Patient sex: M
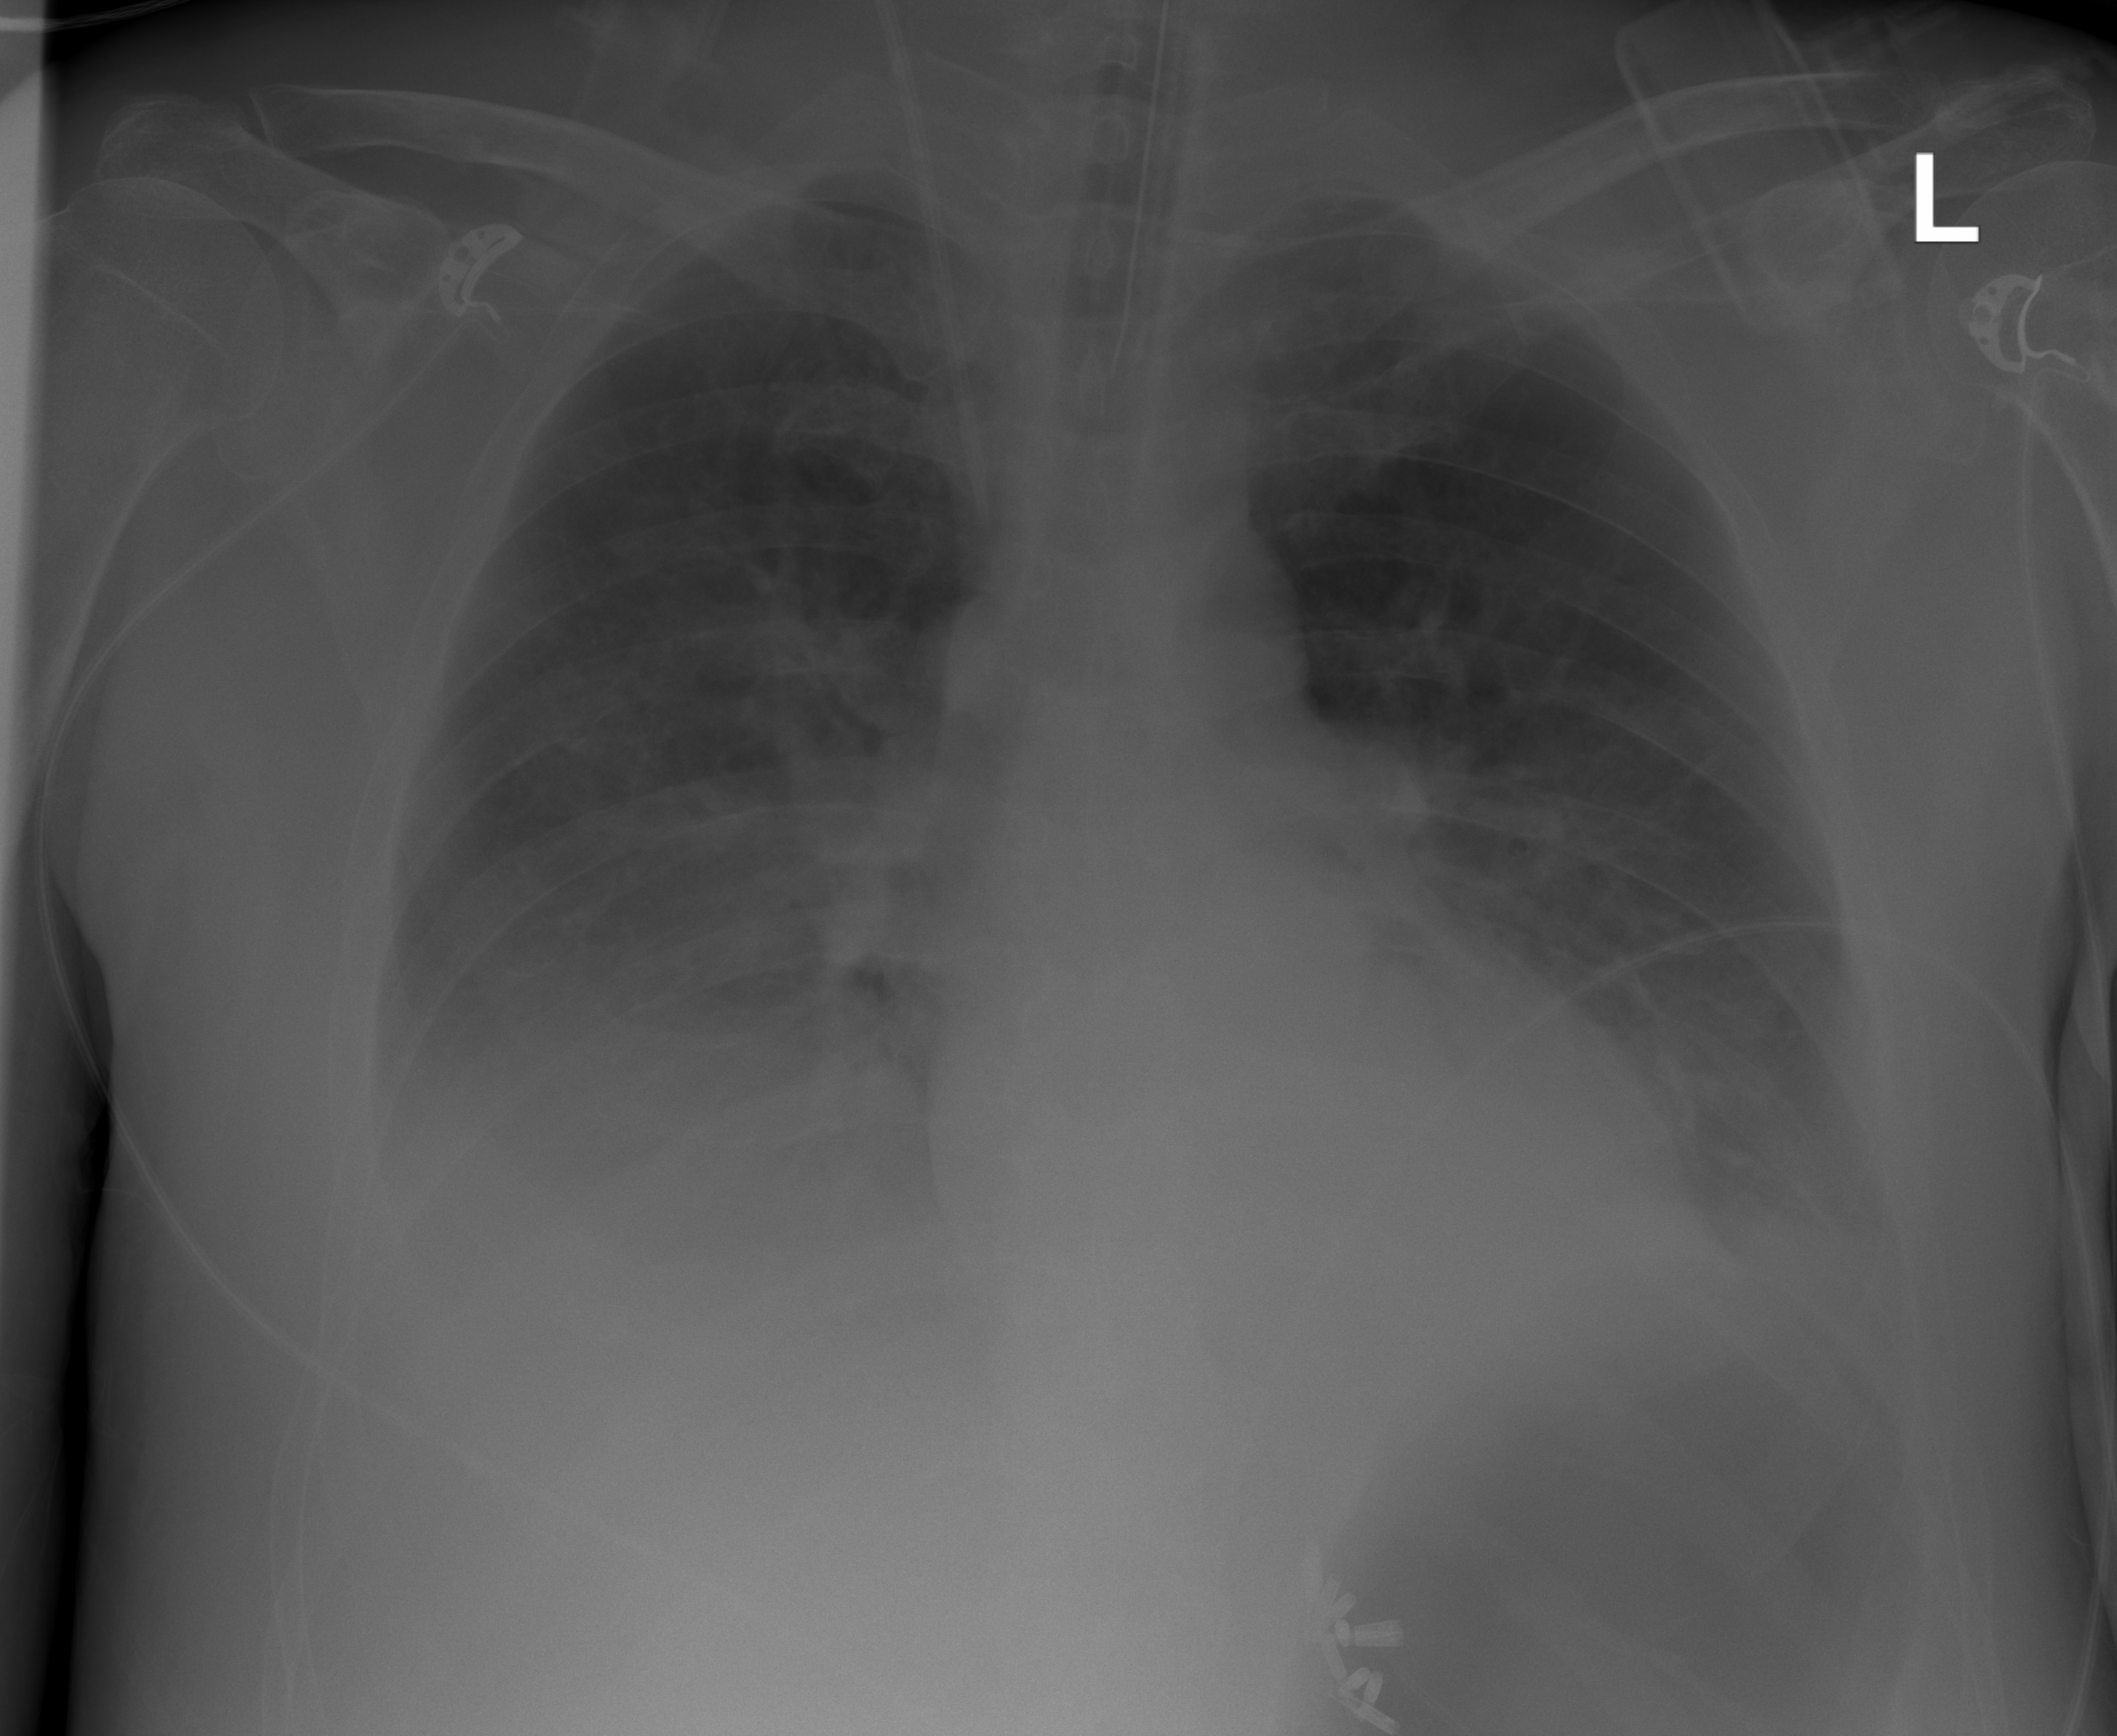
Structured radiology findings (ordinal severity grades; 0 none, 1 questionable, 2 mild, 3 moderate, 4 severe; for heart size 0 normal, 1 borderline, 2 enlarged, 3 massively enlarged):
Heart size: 0
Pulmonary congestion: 1
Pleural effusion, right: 3
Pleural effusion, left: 2
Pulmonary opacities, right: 2
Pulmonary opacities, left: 0
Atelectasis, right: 2
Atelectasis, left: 2